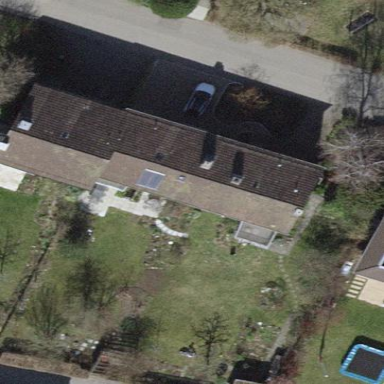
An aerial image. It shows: Semidetached house with gabled roof covered in tiles.